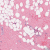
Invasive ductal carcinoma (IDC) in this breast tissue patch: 0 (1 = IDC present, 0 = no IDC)